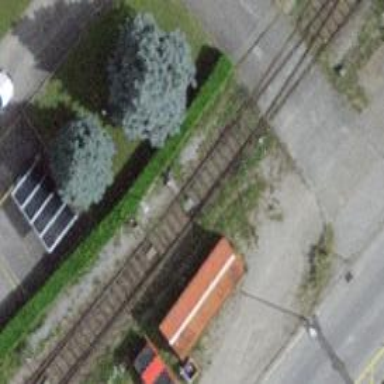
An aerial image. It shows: Railway spur service.